Interaction volume radius: 10 \u00c5
Interaction volume height: 25 \u00c5
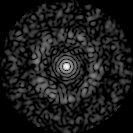
Disorder parameter: 0.8388